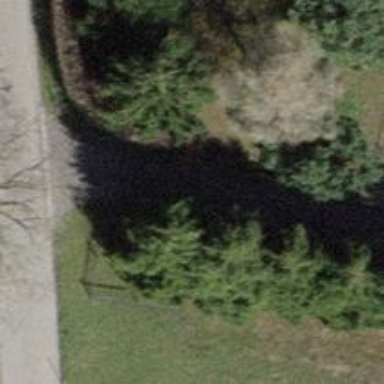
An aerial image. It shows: Gate.